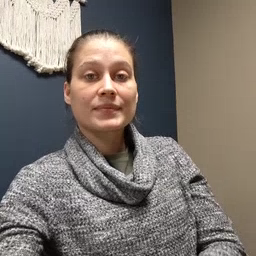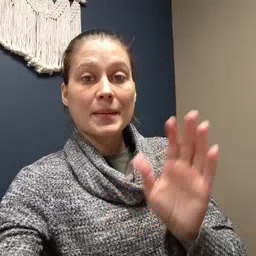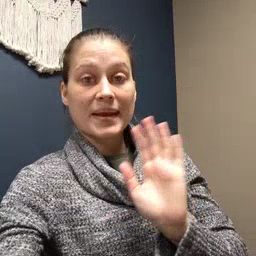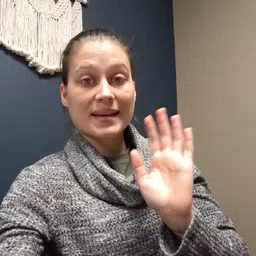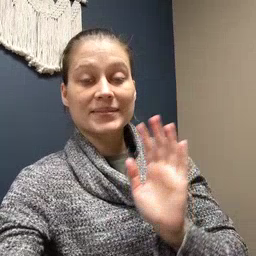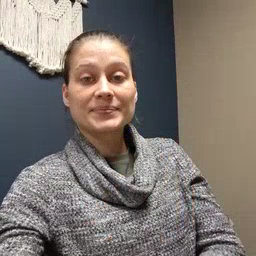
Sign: bye